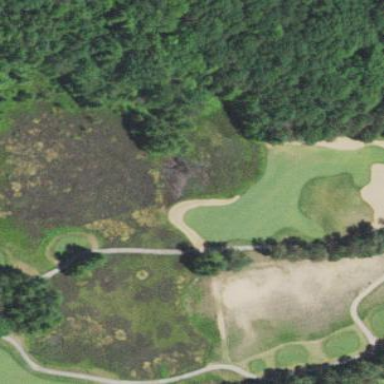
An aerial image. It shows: Grassy area designated as golf fairway.